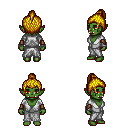
a pixel art fantasy rpg character, female body template, orc, green skin, white robe, teal pants, blonde short topknot hairstyle, leather bracers, four views (front, back, left, right), 2x2 character sprite sheet, small pixel art, hard edges, no anti-aliasing